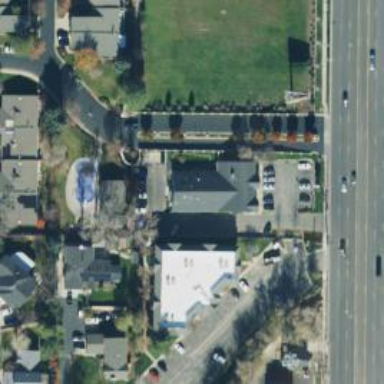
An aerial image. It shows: Veterinary facility.